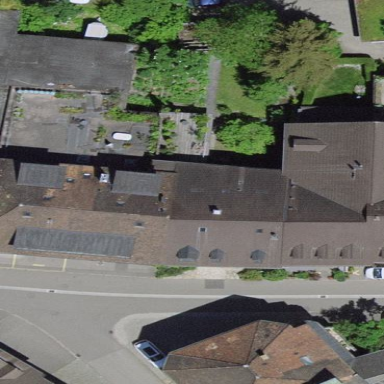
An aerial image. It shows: Building.